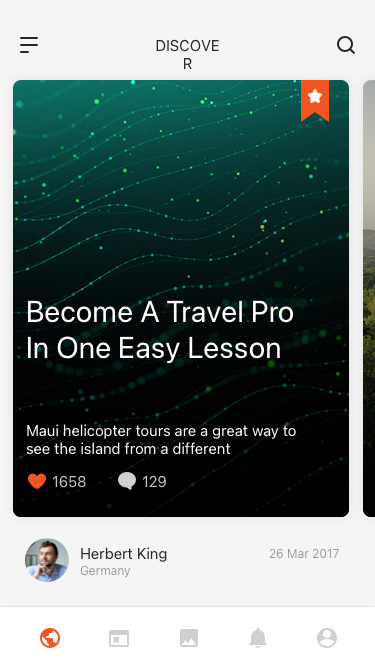
Text in this UI design:
1658
129
Maui helicopter tours are a great way to see the island from a different perspective and have a fun adventure. If you have never been on a helicopter before, this is a great place to do it. You will see all the beauty that Maui has to offer and can have a great time for the entire family. Tours are not too expensive and last from forty five minutes to over an hour. You can see places that are typically inaccessible with Maui helicopter tours. Places that are not available by foot or vehicle can be seen by air. Breathtaking sights await those who are up for some fun Maui helicopter tours. If you will be staying on the island for a considerable amount of time, you may want to think about doing multiple Maui helicopter tours. There are multiple destinations and you can see all the island has to offer.

East Maui helicopter tours will give you a view of the ten thousand foot volcano, Haleakala or House of the sun. This volcano is dormant and last erupted in 1790. You will be able to see the crater of the volcano and the dry, arid earth surrounding the south side of the volcano’s slop with Maui helicopter tours. The view of this is truly breathtaking and is a sight not to be missed. It is also highly educational with a chance to see a dormant volcano up close, something that can not be seen every day. On the northern and southern sides of the volcano, you will see an incredible different view however. These sides are lush and green and you will be able to see some beautiful waterfalls and gorgeous brush. Tropical rainforests abound on this side of the island and it is something that is not easily accessible by any other means than by air. Maui helicopter tours will allow you to see all of these sights. Make sure to take a camera or video with you when going on Maui helicopter tours to capture the beauty of the scenery and to show friends and family at home all the wonderful things you saw while on vacation.

West Maui helicopter tours have a slightly different view than what you will see in the east. The smaller of the two volcanoes on the island is on this side. Unlike the east volcano, this one is no dormant but extinct with millions of years of erosion cutting deep valleys and into the mountains. The rainfall is high in this are and it results in many waterfalls that cascade over the steep ridges. This area is entirely uninhabited and pure. There is no way to reach this destination except by air so if you want to see this breathtaking view, Maui helicopter tours are the way to go. It is said that this area of Maui is one of the most beautiful natural landscapes in the world and should be missed if you have the opportunity to take Maui helicopter tours to this part of the island. Since it is only accessible by air, this is the only way you will be able to see it.

Molokai Maui helicopter tours will take you to a different island but one that is only nine miles away and easily accessible by air. This island has a very small population with a different culture and scenery. The entire coast of the northeast is lined with cliffs and remote beaches. They are completely inaccessible by any other means of transportation than air. People who live on the island have never even seen this remarkable scenery unless they have taken Maui helicopter tours to view it. When the weather has been rainy and there is a lot of rainfall for he season you will see many astounding waterfalls. The cliffs in this region are among the highest in the world and to see water cascading from the high peaks is simply breathtaking. The short jaunt from Maui with Maui helicopter tours is well worth seeing the beauty of this natural environment.

Maui helicopter tours are a great way to tour those places that can not be reached on foot or by car. The tours last approximately one hour and range from approximately one hundred eight five dollars to two hundred forty dollars person. For many, this is a once in a lifetime opportunity to see natural scenery that will not be available again. Taking cameras and videos to capture the moments will also allow you to relive the tour again and again as you reminisce throughout the years.
Become A Travel Pro In One Easy Lesson
Herbert King
Germany
26 Mar 2017